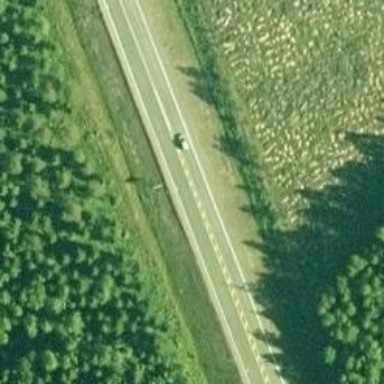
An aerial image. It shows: Asphalt trunk motorway.